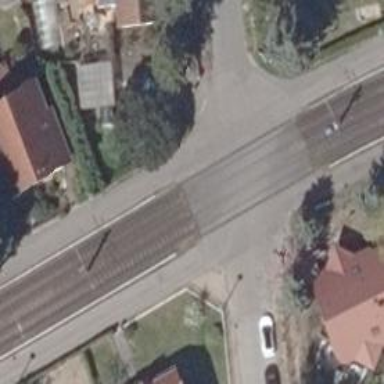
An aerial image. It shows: Level crossing along the railway.